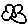
Label: flower